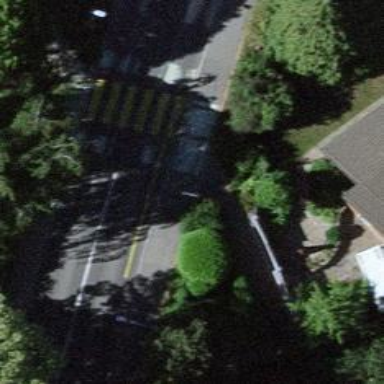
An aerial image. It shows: Kerb serving as barrier.